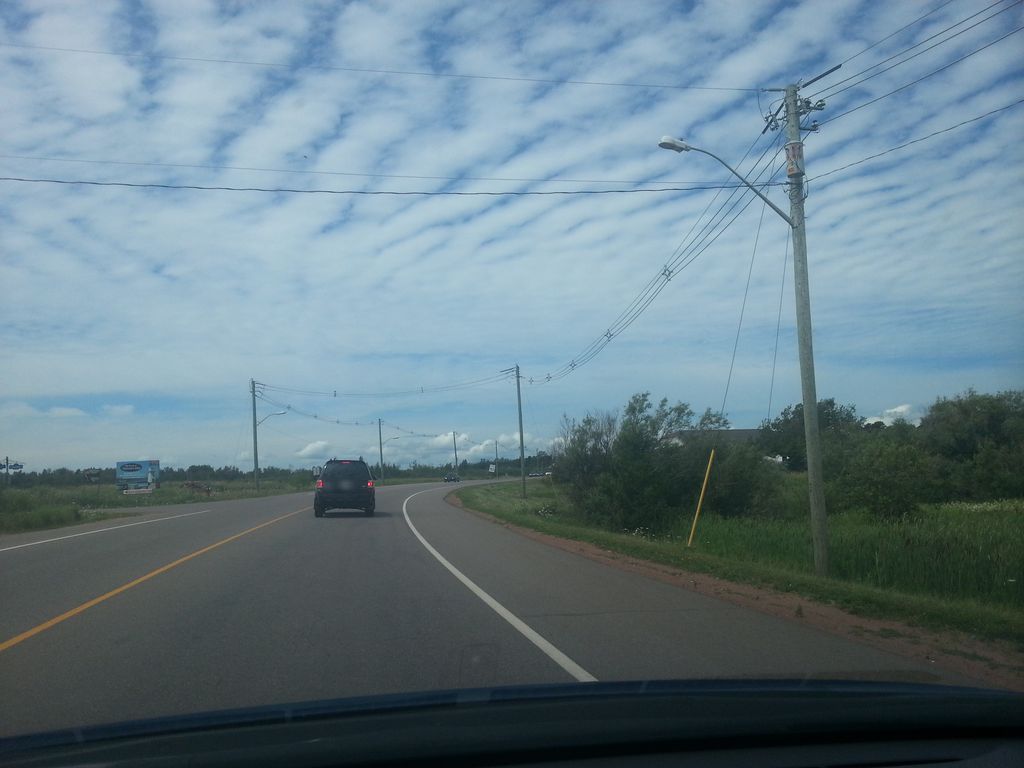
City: charlottetown